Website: lowes
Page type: cart
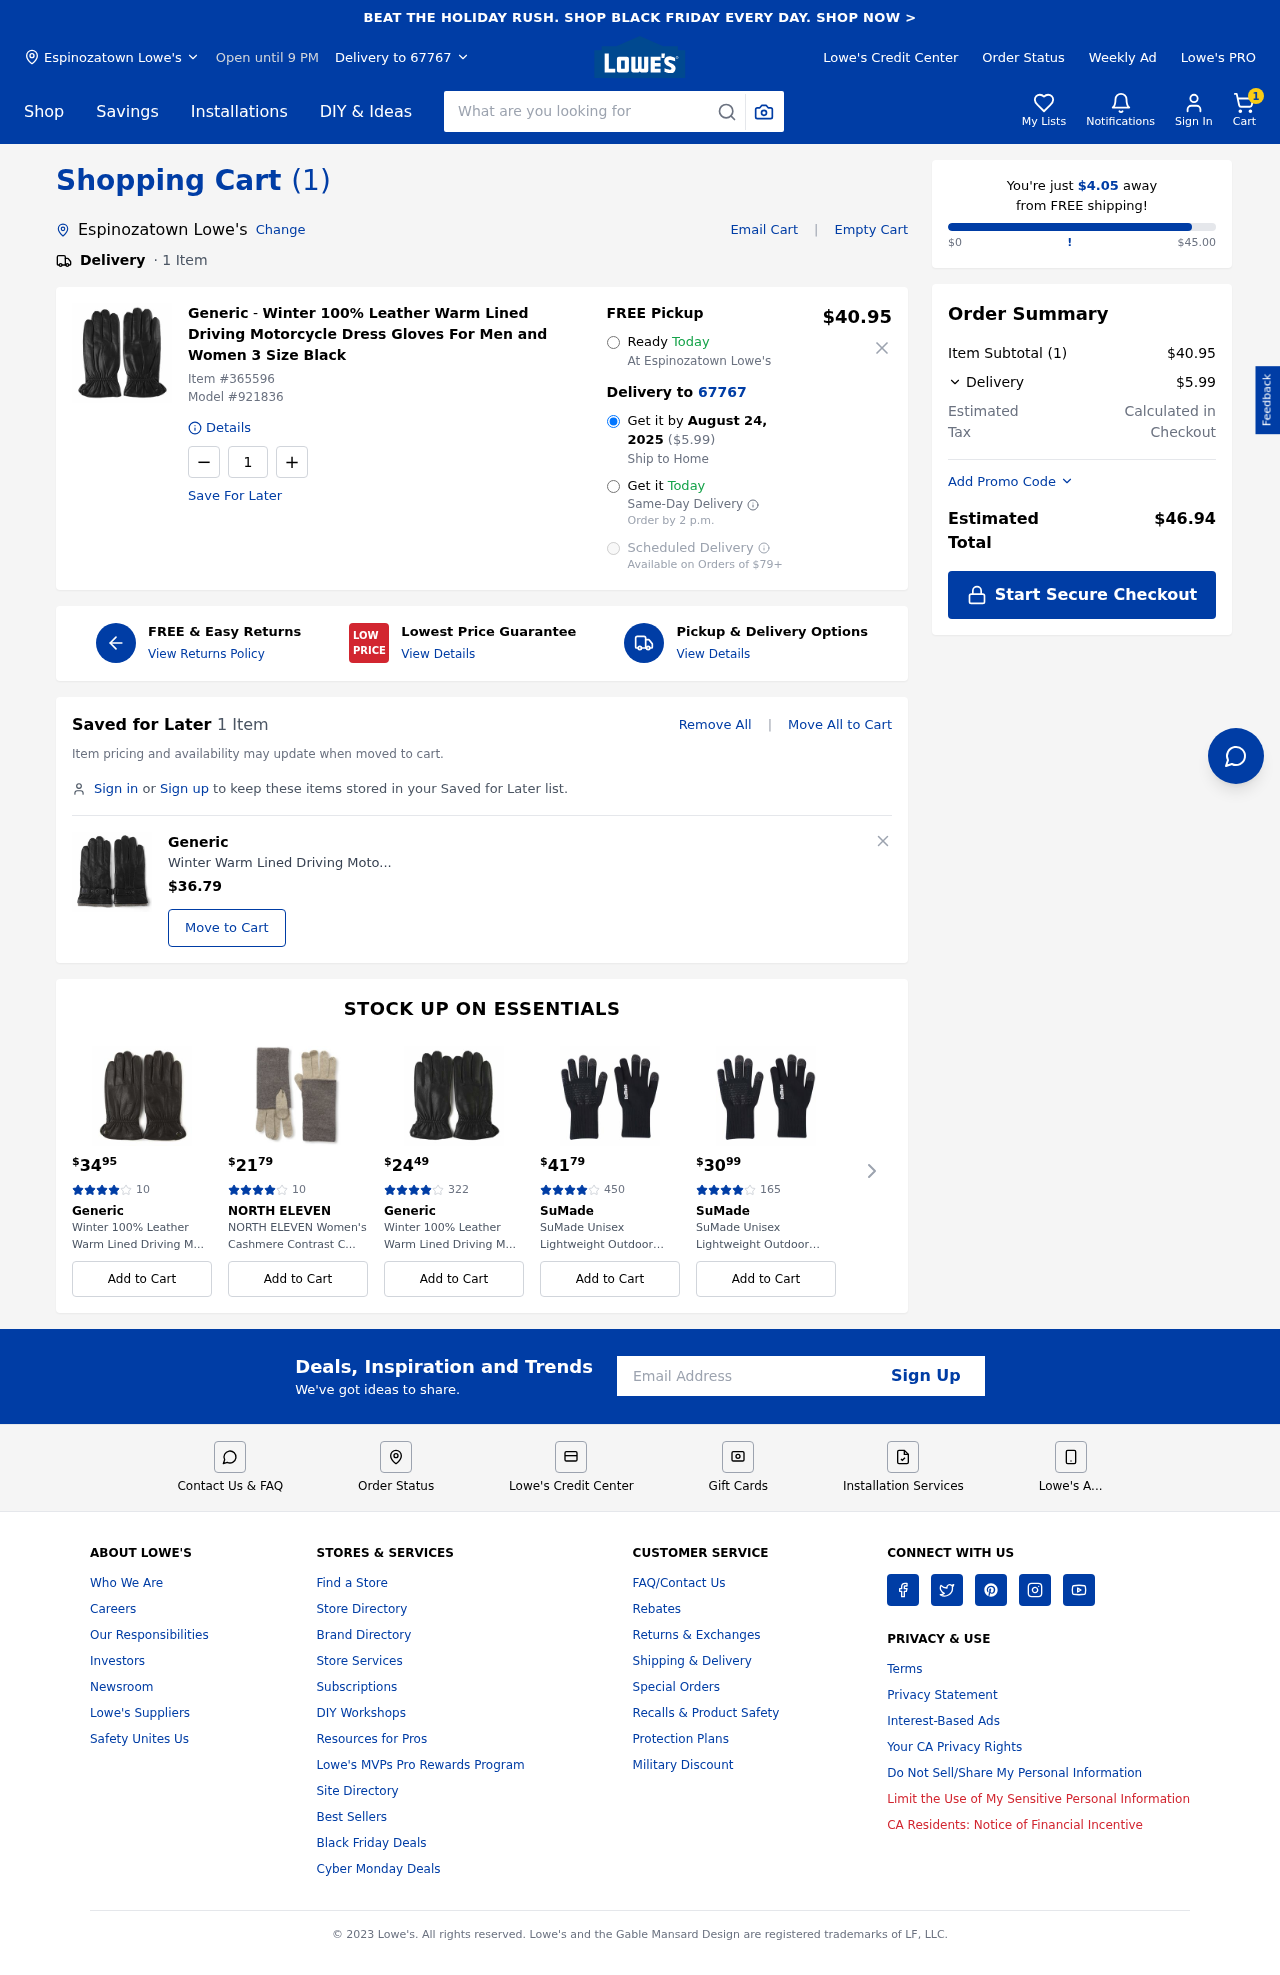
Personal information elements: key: PII_CITY
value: Espinozatown Lowe's
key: PII_EMAIL
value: abigail.ramsey@hotmail.com
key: PII_POSTCODE
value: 67767
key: PII_CITY2
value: Espinozatown Lowe's
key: PII_CITY3
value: Espinozatown
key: PII_POSTCODE_FULL
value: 67767
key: PII_POSTCODE_NUMERIC
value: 67767
Product elements: key: PRODUCT1_BRAND
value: Generic
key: PRODUCT1_NAME
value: Winter 100% Leather Warm Lined Driving Motorcycle Dress Gloves For Men and Women 3 Size Black
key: PRODUCT1_PRICE
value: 40.95
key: PRODUCT1_QUANTITY
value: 1
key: PRODUCT2_BRAND
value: Generic
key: PRODUCT2_NAME
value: Winter Warm Lined Driving Motorcycle Dress Gloves For Men Women 3 Size Black
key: PRODUCT2_PRICE
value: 36.79
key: PRODUCT1_ITEM_NUMBER
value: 365596
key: PRODUCT1_MODEL_NUMBER
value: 921836
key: PRODUCT3_PRICE
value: $3495
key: PRODUCT3_NUM_RATINGS
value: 10
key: PRODUCT3_BRAND
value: Generic
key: PRODUCT3_NAME
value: Winter 100% Leather Warm Lined Driving M...
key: PRODUCT4_PRICE
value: $2179
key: PRODUCT4_NUM_RATINGS
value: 10
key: PRODUCT4_BRAND
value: NORTH ELEVEN
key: PRODUCT4_NAME
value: NORTH ELEVEN Women's Cashmere Contrast C...
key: PRODUCT5_PRICE
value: $2449
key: PRODUCT5_NUM_RATINGS
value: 322
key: PRODUCT5_BRAND
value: Generic
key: PRODUCT5_NAME
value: Winter 100% Leather Warm Lined Driving M...
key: PRODUCT6_PRICE
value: $4179
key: PRODUCT6_NUM_RATINGS
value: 450
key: PRODUCT6_BRAND
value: SuMade
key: PRODUCT6_NAME
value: SuMade Unisex Lightweight Outdoor Warm T...
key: PRODUCT7_PRICE
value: $3099
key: PRODUCT7_NUM_RATINGS
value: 165
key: PRODUCT7_BRAND
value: SuMade
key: PRODUCT7_NAME
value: SuMade Unisex Lightweight Outdoor Warm T...
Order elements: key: ORDER_NUM_ITEMS
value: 1
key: ORDER_DELIVERY_DATE
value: August 24, 2025
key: ORDER_SHIPPING_COST2
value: $5.99
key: ORDER_SHIPPING_AWAY
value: $4.05
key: ORDER_SUBTOTAL
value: $40.95
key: ORDER_SHIPPING_COST
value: $5.99
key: ORDER_TOTAL
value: $46.94
Search elements: key: HEADER_SEARCH
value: What are you looking for
Other elements: key: SAVED_NUM_ITEMS
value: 1 Item